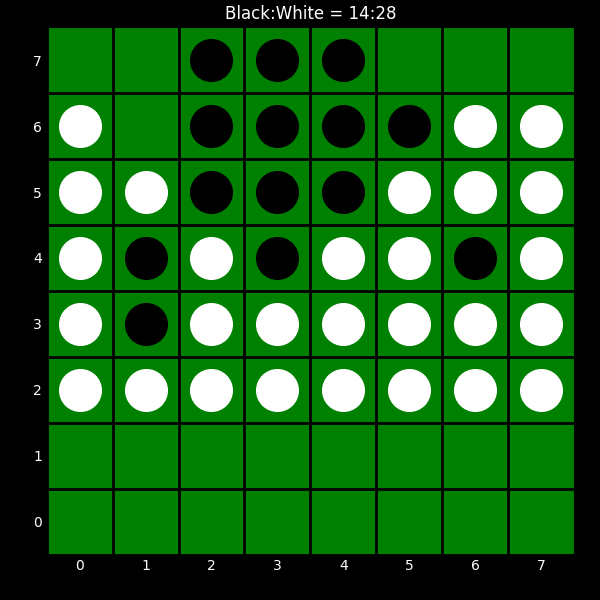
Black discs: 14
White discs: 28